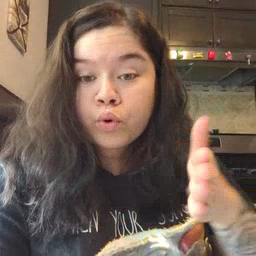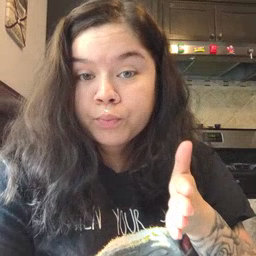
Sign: room